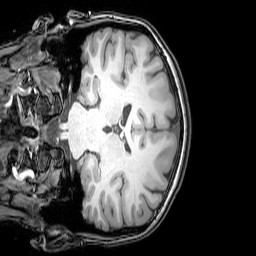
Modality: T1w
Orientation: coronal
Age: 22
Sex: female
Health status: healthy
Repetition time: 0.081 s
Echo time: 0.037 s